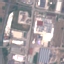
Label: Industrial